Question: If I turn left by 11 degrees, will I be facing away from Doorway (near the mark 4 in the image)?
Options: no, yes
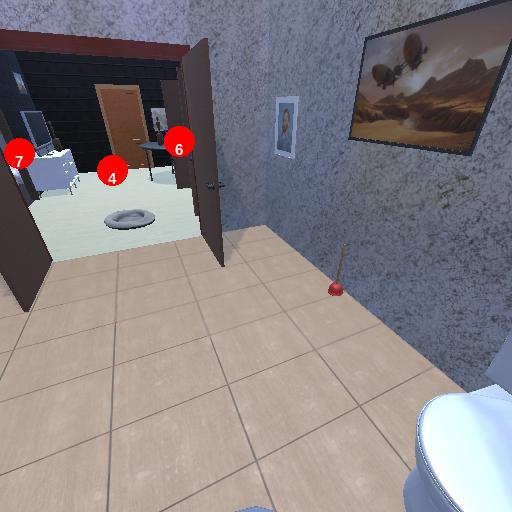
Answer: no